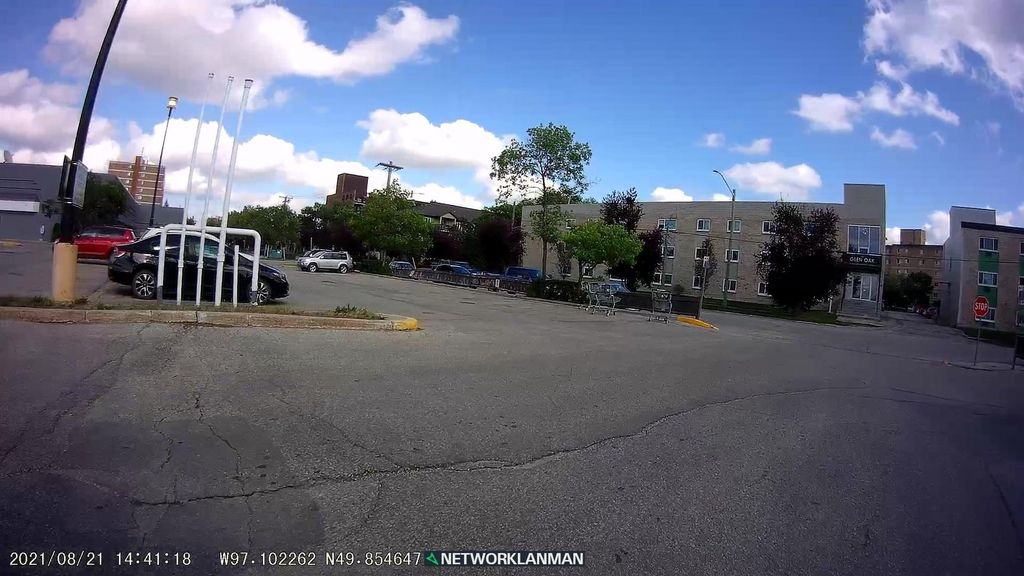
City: winnipeg